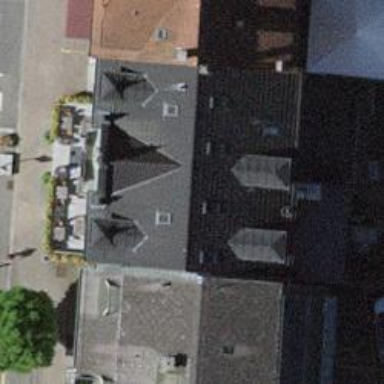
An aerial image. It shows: Restaurant.